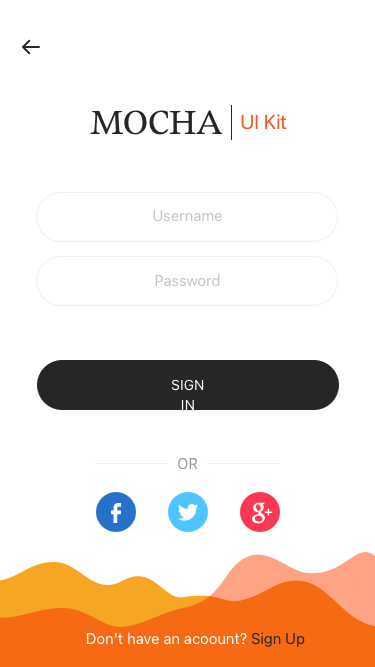
Text in this UI design:
MOCHA
UI Kit
Don't have an acoount? Sign Up
Username
Password
OR
Sign In